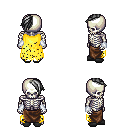
a pixel art fantasy rpg character, male body template, skeleton, yellow tattered cape, robe skirt, gray long mohawk hairstyle, white cloth bracers, gray slippers, four views (front, back, left, right), 2x2 character sprite sheet, small pixel art, hard edges, no anti-aliasing